Сопротивление проводника можно описать формулой\[R = A \, {l}/ {S},\]где $A$ – удельное сопротивление материала, из которого изготовлен проводник, $l$ – длина проводника, а $S$ – площадь его поперечного сечения.
Измерьте с максимально возможной точностью толщину кусочка фольги. Плотность сплава, из которого она изготовлена, примите равной $\rho = 2700 ~кг/м^3$.
Определите удельное сопротивление материала фольги.
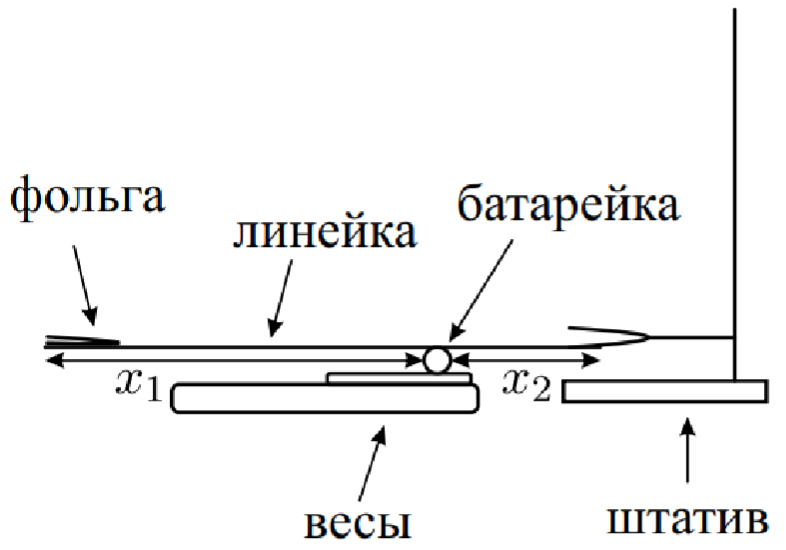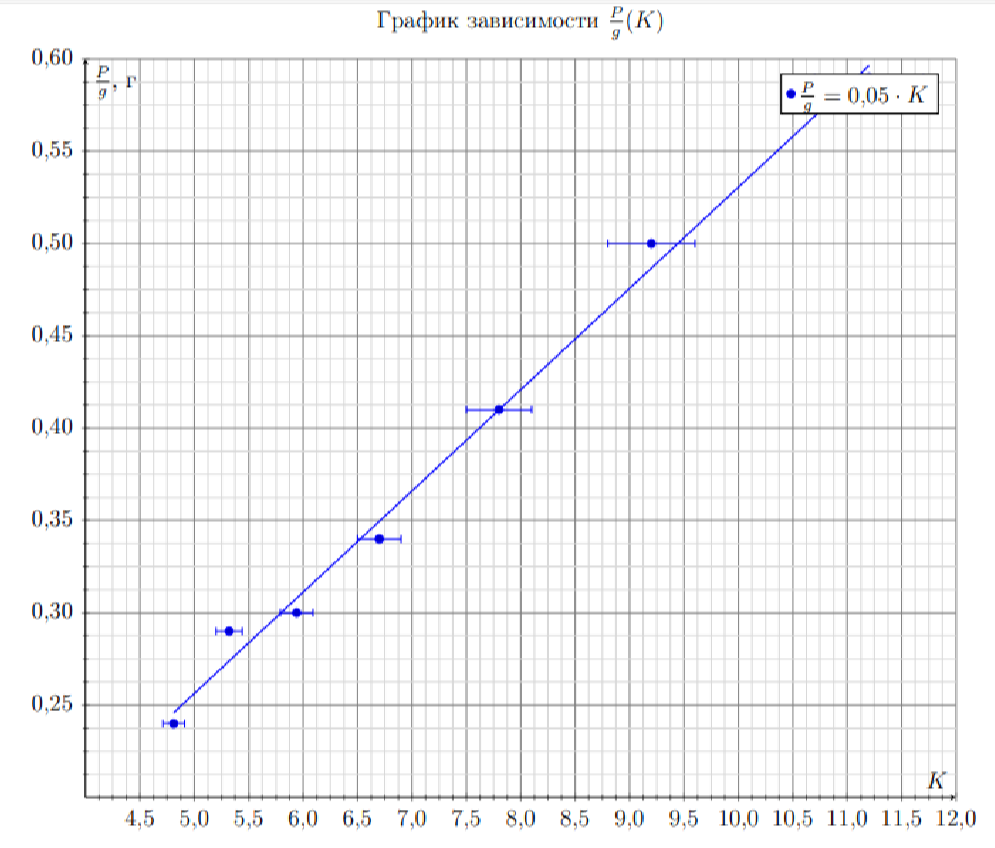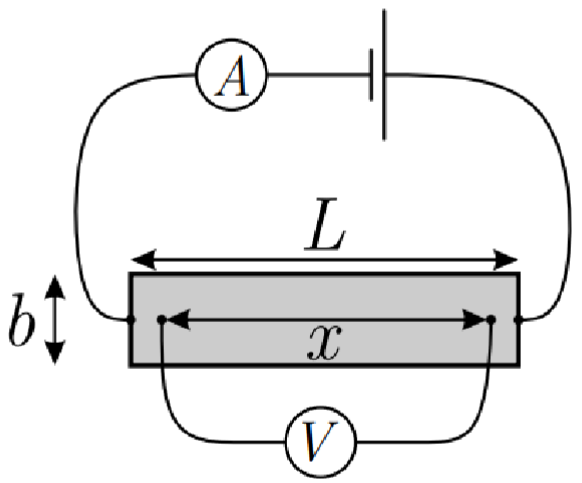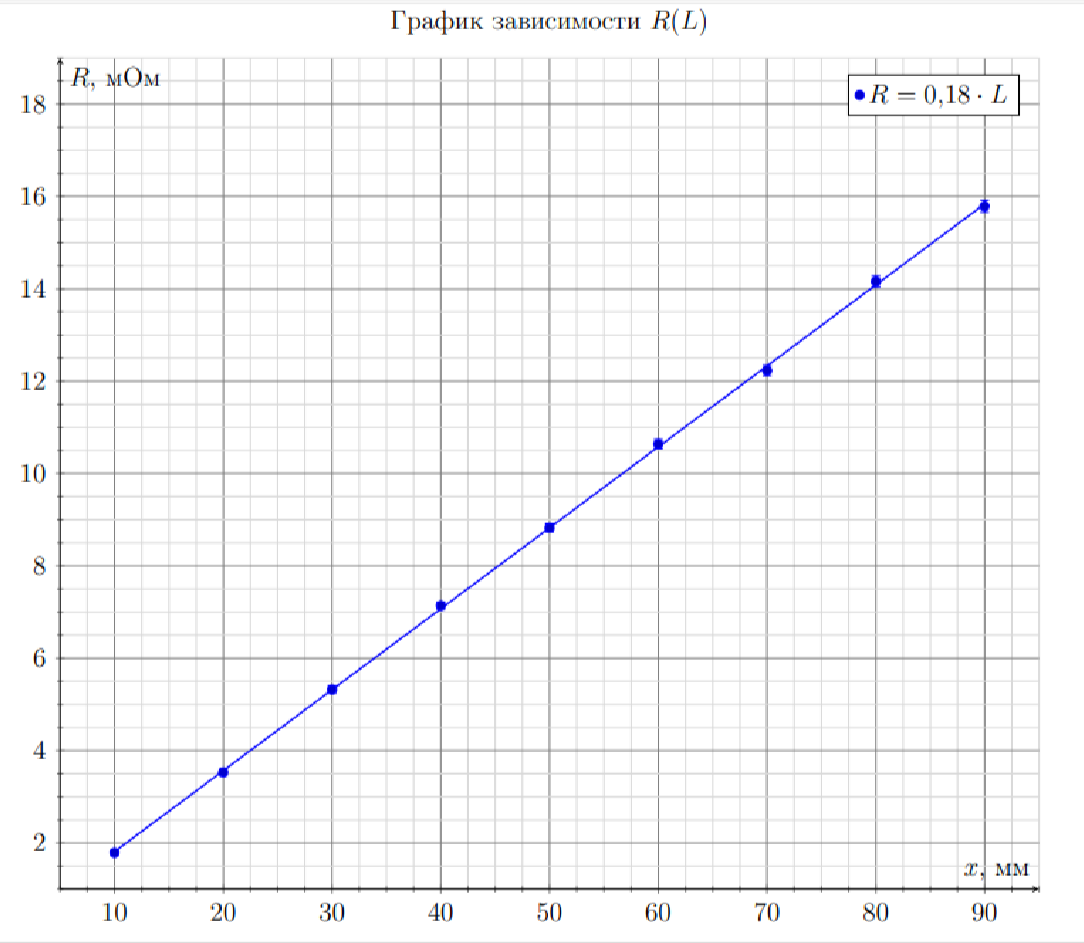
Измерьте с максимально возможной точностью толщину кусочка фольги. Плотность сплава, из которого она изготовлена, примите равной $\rho = 2700 ~кг/м^3$.
Решение: Определить толщину фольги прямым измерением линейкой не представляется возможным. Поэтому для начала определим площадь поперечного сечения. Площадь поперечного сечения фольги также не может быть определена лишь геометрическими измерениями. Для ее определения измерим массу кусочка фольги и разделим ее на плотность фольги и длину кусочка. Масса измеряется на весах с крайне низкой точностью. С помощью линейки, штатива и батарейки соберем рычаг (рис. 1). Обнулим показания весов и положим на край рычага кусочек фольги. Тогда значение силы $P$, действующей перпендикулярно площадке весов, в соответствии с уравнением моментов, будет связаны с массой фольги $m$ как:\begin{equation}P = mg~\frac{x_1+x_2}{x_2}.\end{equation} $N$1234567$x_1,~мм$400410420430440450460$x_2, ~мм$105958575655545$P/g, ~г$0.240.290.300.340.410.500.59$K$4.845.325.946.707.809.2011.20$m,~ г$0.0500.0550.0500.0500.0530.0540.053$\varepsilon_K,~ \%$2233345$\Delta_K$0.100.120.150.200.300.400.50  Полученные экспериментальные точки можно описать линейной зависимостью с хорошей точностью. Итоговое значение массы составляет $m=0.055 \pm 0.002 ~ г$. Длина кусочка фольги $L = 120\pm 1 ~ мм$ может быть напрямую измерена линейкой с достаточной точностью. Тогда площадь поперечного сечения фольги составит: \begin{equation} S=\frac{m}{L\rho} = 0.169 \pm 0.007~мм^2. \end{equation}Измерим среднее значение ширины фольги по всей ее длине $b=(20\pm1) ~мм$. Тогда толщина фольги составит: | $N$ | 1 | 2 | 3 | 4 | 5 | 6 | 7 | | --- | --- | --- | --- | --- | --- | --- | --- | | $x_1,~мм$ | 400 | 410 | 420 | 430 | 440 | 450 | 460 | | $x_2, ~мм$ | 105 | 95 | 85 | 75 | 65 | 55 | 45 | | $P/g, ~г$ | 0.24 | 0.29 | 0.30 | 0.34 | 0.41 | 0.50 | 0.59 | | $K$ | 4.84 | 5.32 | 5.94 | 6.70 | 7.80 | 9.20 | 11.20 | | $m,~ г$ | 0.050 | 0.055 | 0.050 | 0.050 | 0.053 | 0.054 | 0.053 | | $\varepsilon_K,~ \%$ | 2 | 2 | 3 | 3 | 3 | 4 | 5 | | $\Delta_K$ | 0.10 | 0.12 | 0.15 | 0.20 | 0.30 | 0.40 | 0.50 |
Ответ: \begin{equation} h=\frac{S}{b} = 8.5 \pm 0.8~мкм\end{equation}

Определите удельное сопротивление материала фольги.
Решение: Сопротивление участка фольги мало и не может быть определено прямым измерением с помощью омметра. Для измерения сопротивления участка фольги воспользуемся четерёхточечным методом измерения. Суть этого метода заключается в том, что ток и напряжение на определенном участке цепи измеряются отдельными приборами (см. рис. 2). Так, если измеряемое сопротивление много меньше сопротивления вольтметра, то можно считать, что ток, текущий через амперметр, равен току, текущему через изучаемый элемент. Вольтметр в таком способе измерения подключается непосредственно к измеряемому элементу. Стоит отметить, что сопротивление участка фольги настолько мало, что с ним сравнимо сопротивление контактного перехода между соединительным проводом и фольгой. Сопротивление самих проводов и внутреннее сопротивление батарейки много больше, чем сопротивление фольги. Поэтому щупы вольтметра необходимо прикладывать непосредственно к концам участка фольги, сопротивление которого будет измеряться. Также стоит отметить, что распределение электрического поля неоднородно по ширине фольги в непосредственной близости от ее контактов, поэтому измерения необходимо проводить в области несколько удаленной от контактов. Проведем серию измерений, сопротивление для каждого расстояния между щупами $x$ будем рассчитывать как отношения показаний вольтметра $U$ к показаниям амперметра $I$. \begin{equation}R=\frac{U}{I}.\end{equation}Построим график зависимости $R(x)$. $N$123456789$x, ~мм$102030405060708090$U, ~мВ$3.67.210.814.517.921.524.728.631.9$I, ~А$2.012.042.032.032.032.022.022.022.02$R,~ мОм$1.793.535.327.148.8210.6412.2314.615.79$\varepsilon_R$321111111$\Delta_R,~ мОм$0.060.070.080.080.090.100.110.120.13  Видно, что зависимость хорошо описывается прямой пропорциональностью. Угловой коэффициент зависимости имеет физический смысл сопротивления единицы длины участка фольги и равен $$ r=0.175 \pm 0.002 ~ {Ом}/{м}. $$ В соответствии с формулой $(1)$ получаем связь между $r$ и удельным сопротивлением материала фольги: \begin{equation} r = \frac{A}{S}. \end{equation}Тогда окончательно для удельного сопротивления получаем: Табличное значение сопротивления составляет $2.8 \cdot 10^{-8} ~ Ом \cdot м$. | $N$ | 1 | 2 | 3 | 4 | 5 | 6 | 7 | 8 | 9 | | --- | --- | --- | --- | --- | --- | --- | --- | --- | --- | | $x, ~мм$ | 10 | 20 | 30 | 40 | 50 | 60 | 70 | 80 | 90 | | $U, ~мВ$ | 3.6 | 7.2 | 10.8 | 14.5 | 17.9 | 21.5 | 24.7 | 28.6 | 31.9 | | $I, ~А$ | 2.01 | 2.04 | 2.03 | 2.03 | 2.03 | 2.02 | 2.02 | 2.02 | 2.02 | | $R,~ мОм$ | 1.79 | 3.53 | 5.32 | 7.14 | 8.82 | 10.64 | 12.23 | 14.6 | 15.79 | | $\varepsilon_R$ | 3 | 2 | 1 | 1 | 1 | 1 | 1 | 1 | 1 | | $\Delta_R,~ мОм$ | 0.06 | 0.07 | 0.08 | 0.08 | 0.09 | 0.10 | 0.11 | 0.12 | 0.13 |
Ответ: \begin{equation}A = rS = (3.0 \pm 0.2) \cdot 10^{-8} ~ Ом \cdot м\end{equation}  Табличное значение сопротивления составляет $2.8 \cdot 10^{-8} ~ Ом \cdot м$.
Темы:
E, Электричество, Цепи, Придумать метод, 2D-проводимость, IEPhO